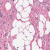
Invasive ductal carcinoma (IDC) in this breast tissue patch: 1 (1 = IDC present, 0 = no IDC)